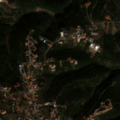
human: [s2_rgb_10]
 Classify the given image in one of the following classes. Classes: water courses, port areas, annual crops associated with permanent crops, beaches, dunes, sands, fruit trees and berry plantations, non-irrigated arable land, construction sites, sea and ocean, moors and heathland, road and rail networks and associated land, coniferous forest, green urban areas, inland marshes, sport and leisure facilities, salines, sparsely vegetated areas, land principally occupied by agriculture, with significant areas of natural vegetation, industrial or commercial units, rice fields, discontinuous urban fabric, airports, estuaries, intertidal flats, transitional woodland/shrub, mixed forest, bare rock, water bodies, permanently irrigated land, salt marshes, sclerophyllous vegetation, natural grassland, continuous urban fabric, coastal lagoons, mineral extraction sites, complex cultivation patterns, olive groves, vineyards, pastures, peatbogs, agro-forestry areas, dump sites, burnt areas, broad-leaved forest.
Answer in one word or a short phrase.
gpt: discontinuous urban fabric, olive groves, mixed forest, sclerophyllous vegetation